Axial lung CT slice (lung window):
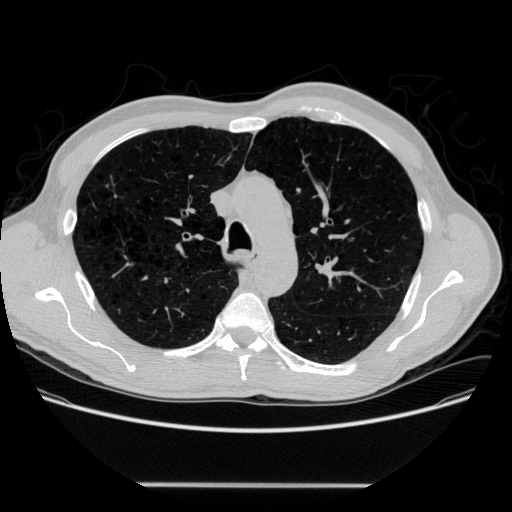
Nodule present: no